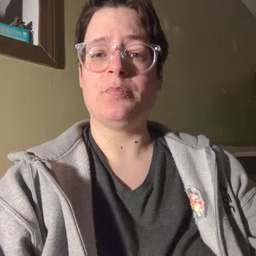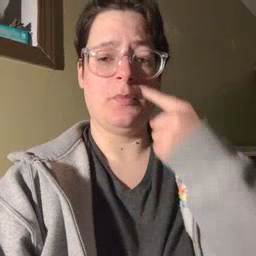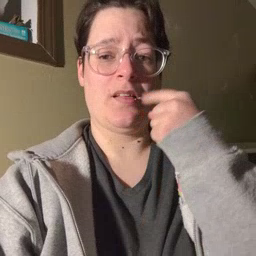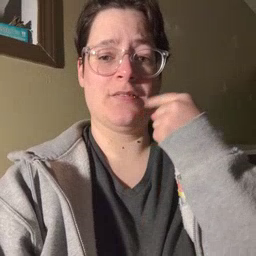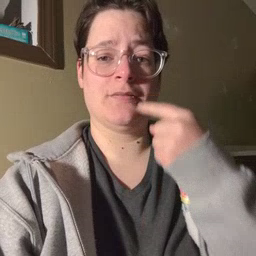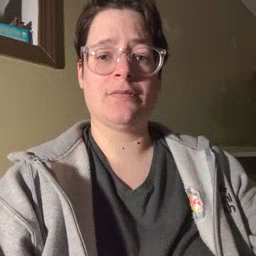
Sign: mouth